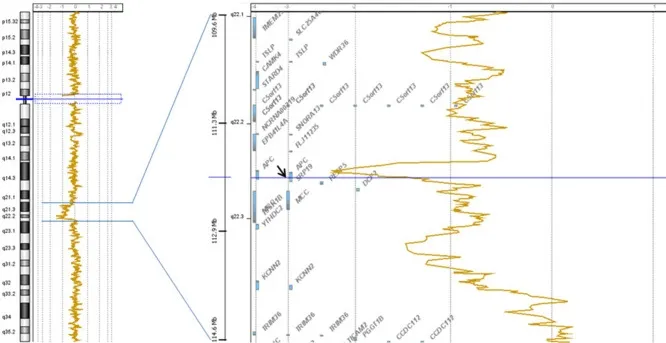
Genomic profile of the 5q22.2 chromosomal region showing the breakage in APC gene.
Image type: pathology (immunostaining)